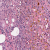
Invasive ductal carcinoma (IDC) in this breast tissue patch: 0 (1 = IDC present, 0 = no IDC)